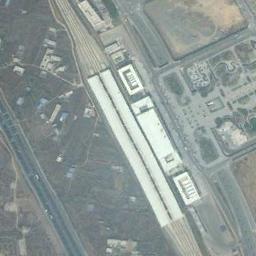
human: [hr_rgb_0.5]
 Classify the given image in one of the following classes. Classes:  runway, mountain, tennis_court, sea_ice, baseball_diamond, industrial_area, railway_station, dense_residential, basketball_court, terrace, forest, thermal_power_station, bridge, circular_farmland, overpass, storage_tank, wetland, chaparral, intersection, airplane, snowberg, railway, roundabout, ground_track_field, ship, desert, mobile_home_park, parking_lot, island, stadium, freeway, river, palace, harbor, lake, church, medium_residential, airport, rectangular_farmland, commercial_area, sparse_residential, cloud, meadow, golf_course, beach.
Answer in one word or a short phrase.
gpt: railway_station